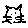
Label: cat